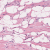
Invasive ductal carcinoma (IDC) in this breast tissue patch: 0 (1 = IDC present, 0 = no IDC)